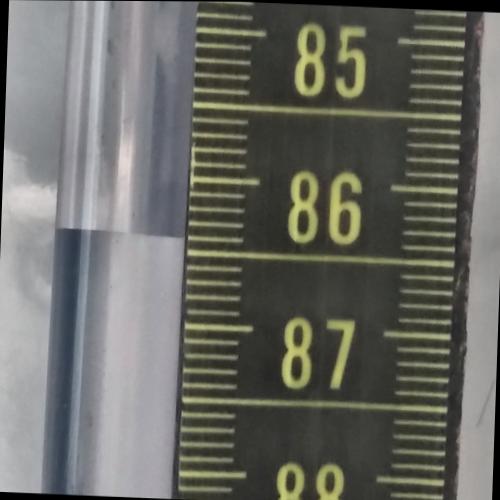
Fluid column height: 86.4 cm